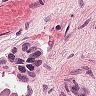
Metastatic tissue present: yes